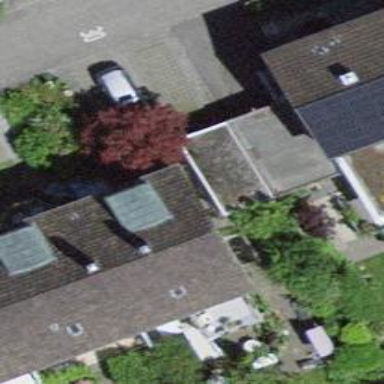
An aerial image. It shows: Flat-roofed garage.